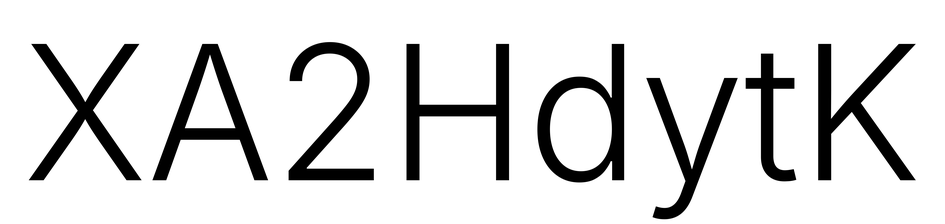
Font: Inter_Light